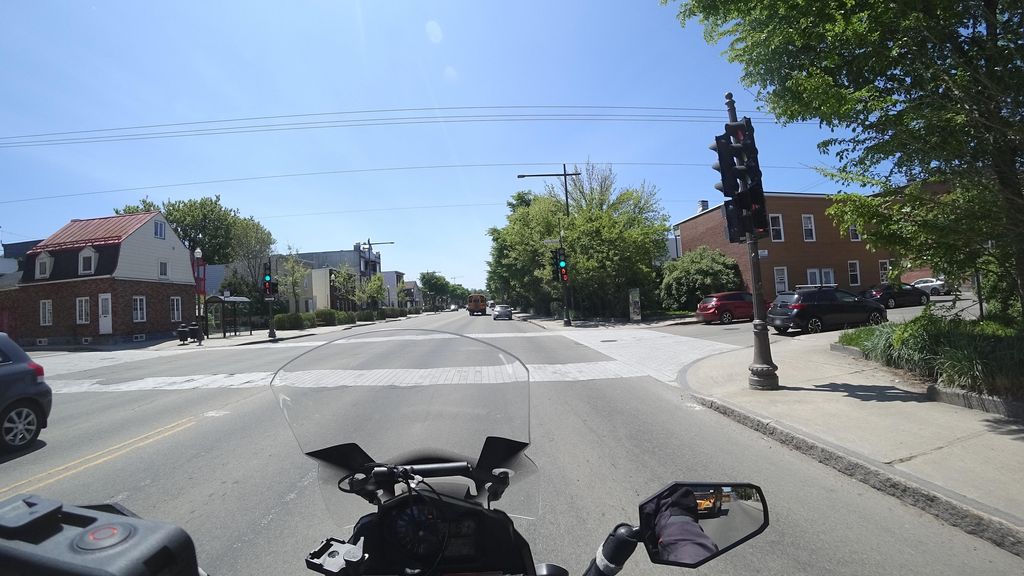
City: quebec_city